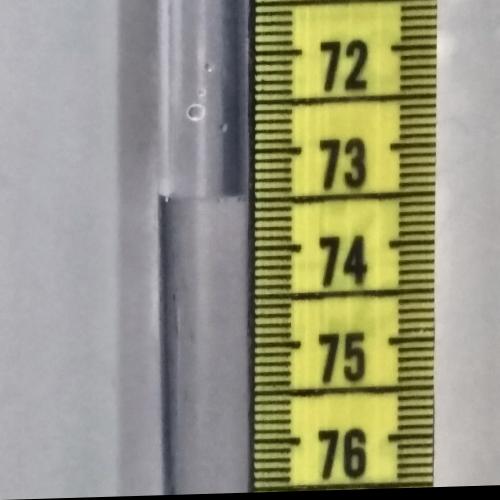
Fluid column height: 73.5 cm